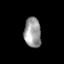
Tissue: skin
Cell type: Epithelial cells
Senescence score: 0.2424
Nuclear area (px): 495
Mean DAPI intensity: 154.741